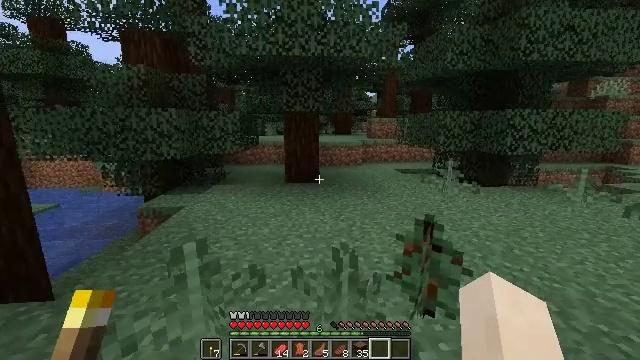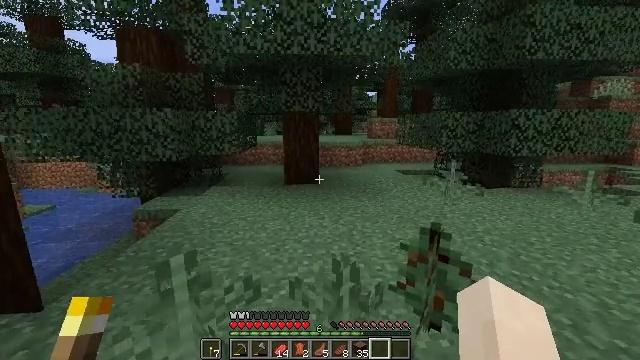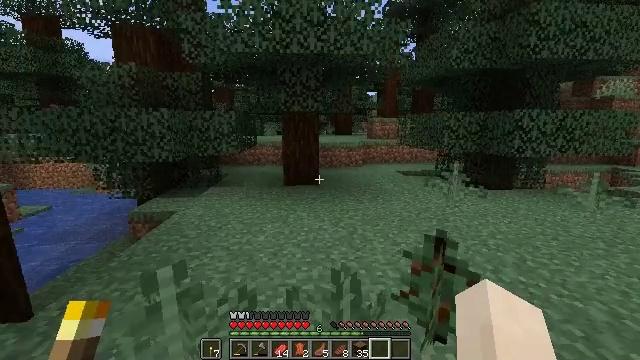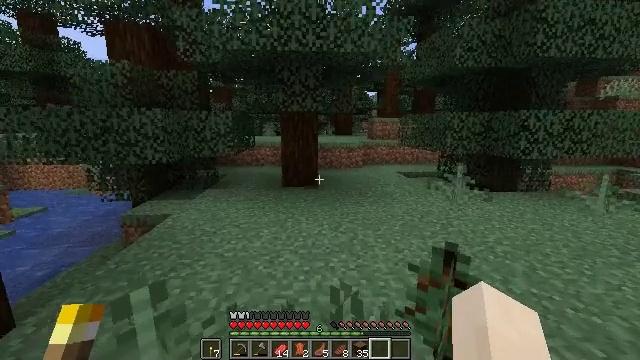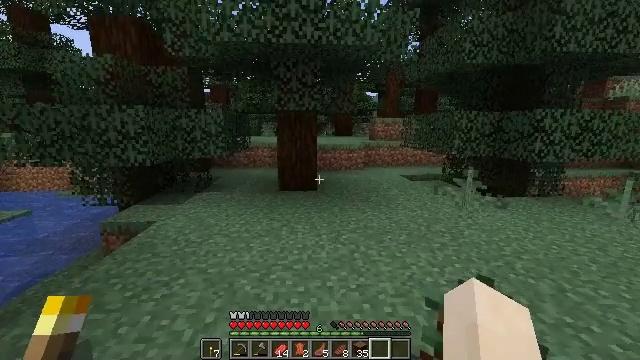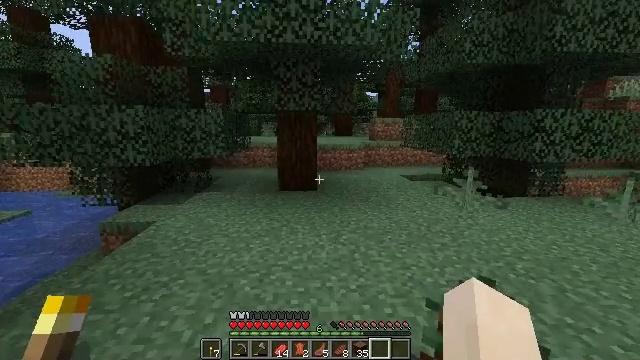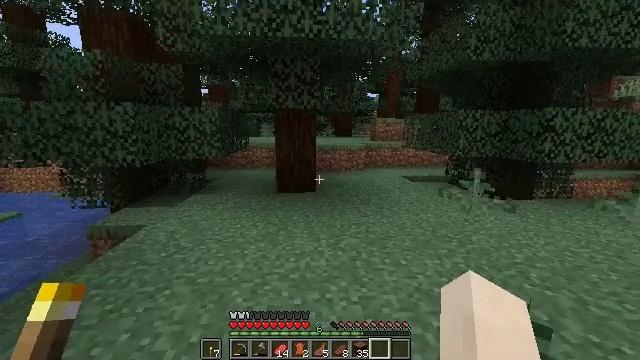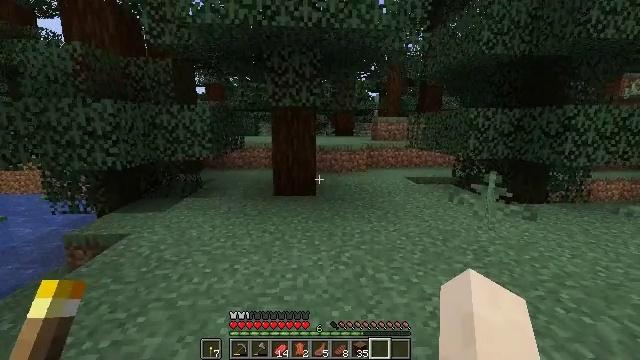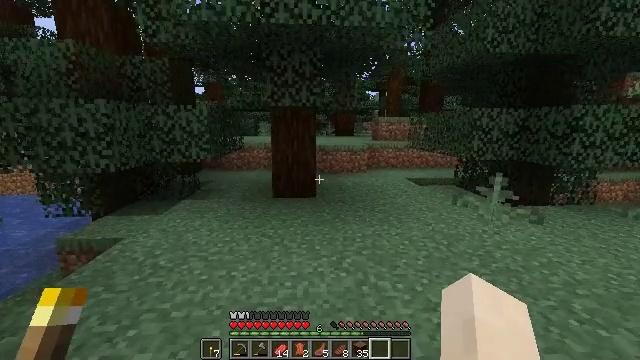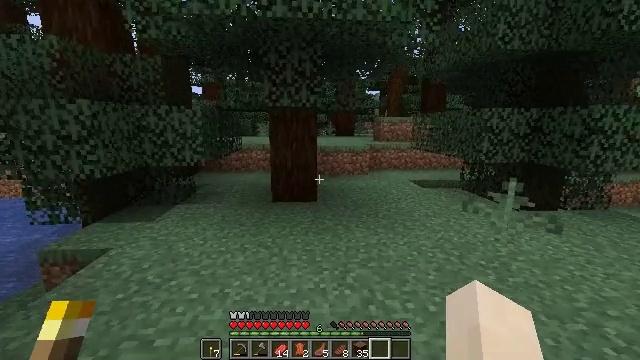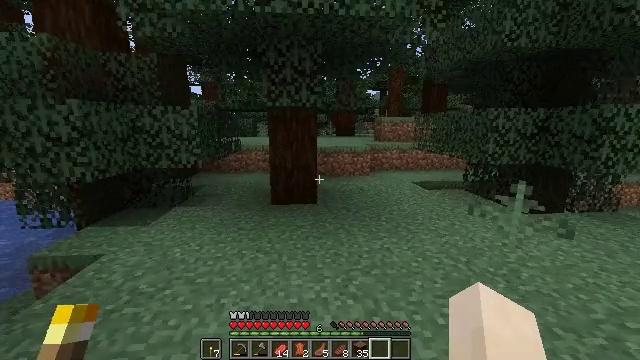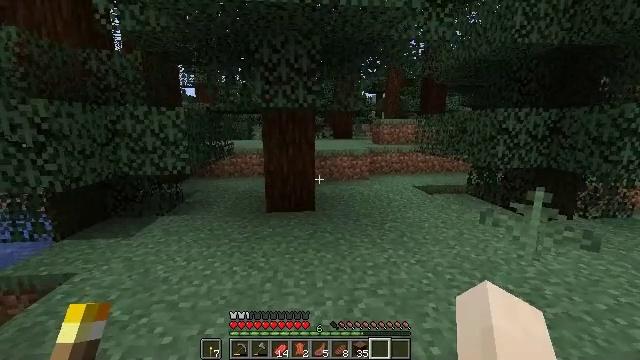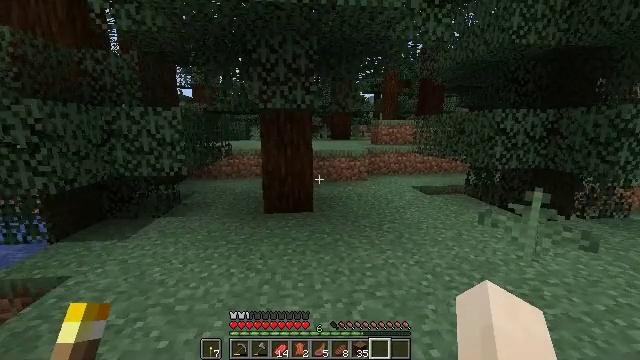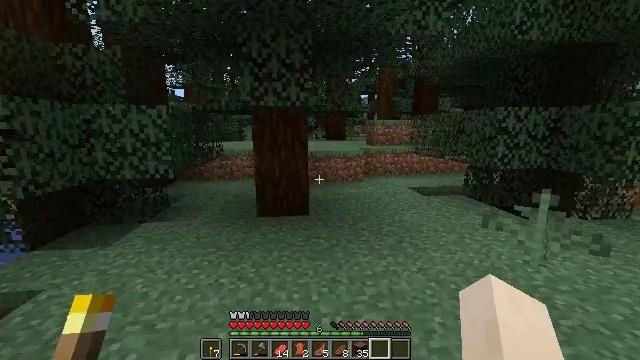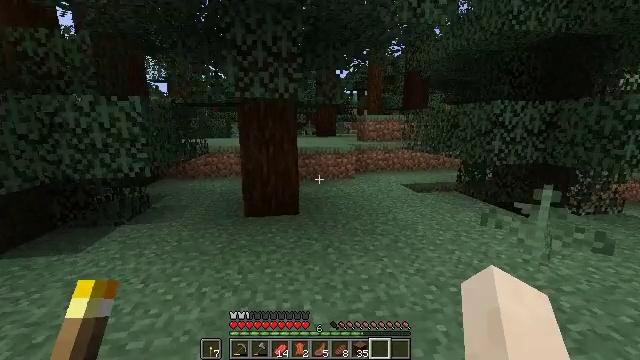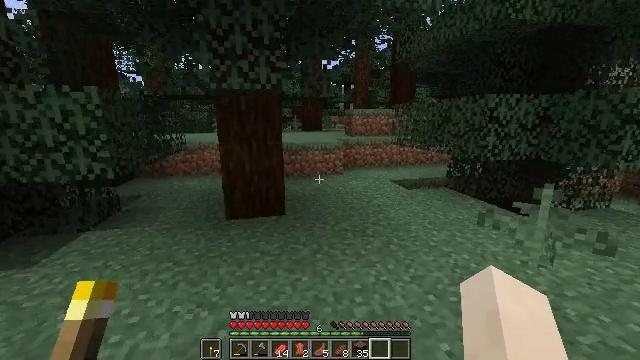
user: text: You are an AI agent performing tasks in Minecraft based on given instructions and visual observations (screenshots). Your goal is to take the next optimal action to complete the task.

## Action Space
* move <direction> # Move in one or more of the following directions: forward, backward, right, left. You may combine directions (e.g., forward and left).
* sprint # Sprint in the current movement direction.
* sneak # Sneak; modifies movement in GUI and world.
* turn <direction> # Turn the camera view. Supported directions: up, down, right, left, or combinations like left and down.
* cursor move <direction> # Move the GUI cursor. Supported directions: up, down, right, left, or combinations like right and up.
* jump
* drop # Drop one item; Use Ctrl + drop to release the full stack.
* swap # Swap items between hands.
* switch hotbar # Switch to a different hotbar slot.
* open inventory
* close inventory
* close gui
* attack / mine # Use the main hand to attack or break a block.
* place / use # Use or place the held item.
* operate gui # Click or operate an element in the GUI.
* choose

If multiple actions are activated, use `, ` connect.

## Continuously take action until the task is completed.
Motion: motion action
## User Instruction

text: Hunt animals.
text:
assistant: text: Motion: move forward
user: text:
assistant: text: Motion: move forward
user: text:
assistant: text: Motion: move forward
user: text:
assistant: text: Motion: move forward
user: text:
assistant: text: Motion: move forward
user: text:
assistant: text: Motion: move forward
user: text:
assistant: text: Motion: move forward
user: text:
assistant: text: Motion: move forward
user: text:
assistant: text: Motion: move forward
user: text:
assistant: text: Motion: move forward
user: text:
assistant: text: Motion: move forward
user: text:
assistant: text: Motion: move forward
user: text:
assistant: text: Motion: move forward, turn right
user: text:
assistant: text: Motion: move forward, turn right
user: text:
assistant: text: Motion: move forward, turn right and down
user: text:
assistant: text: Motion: move forward
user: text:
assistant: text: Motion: move forward
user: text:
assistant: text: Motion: move forward
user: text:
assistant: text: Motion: move forward
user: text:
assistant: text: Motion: move forward, sprint
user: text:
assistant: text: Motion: move forward, sprint
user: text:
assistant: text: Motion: move forward, sprint
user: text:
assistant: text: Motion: move forward, sprint
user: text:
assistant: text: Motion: move forward, sprint
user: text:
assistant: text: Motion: move forward, sprint
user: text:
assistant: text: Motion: move forward, sprint
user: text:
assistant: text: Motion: move forward, sprint
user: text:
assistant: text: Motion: move forward, sprint
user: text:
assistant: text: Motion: move forward, sprint
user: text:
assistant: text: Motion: move forward, sprint